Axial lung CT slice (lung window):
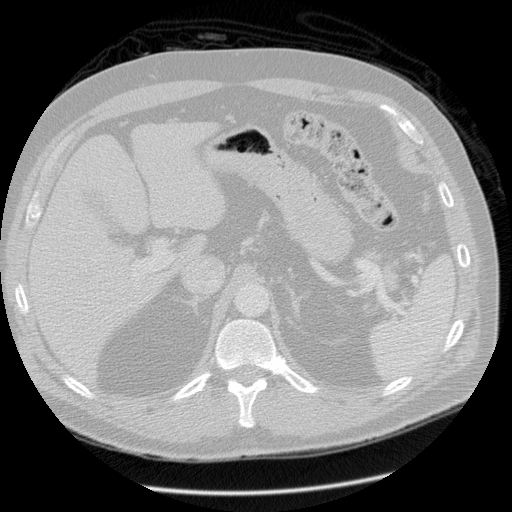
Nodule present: no